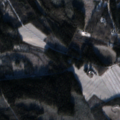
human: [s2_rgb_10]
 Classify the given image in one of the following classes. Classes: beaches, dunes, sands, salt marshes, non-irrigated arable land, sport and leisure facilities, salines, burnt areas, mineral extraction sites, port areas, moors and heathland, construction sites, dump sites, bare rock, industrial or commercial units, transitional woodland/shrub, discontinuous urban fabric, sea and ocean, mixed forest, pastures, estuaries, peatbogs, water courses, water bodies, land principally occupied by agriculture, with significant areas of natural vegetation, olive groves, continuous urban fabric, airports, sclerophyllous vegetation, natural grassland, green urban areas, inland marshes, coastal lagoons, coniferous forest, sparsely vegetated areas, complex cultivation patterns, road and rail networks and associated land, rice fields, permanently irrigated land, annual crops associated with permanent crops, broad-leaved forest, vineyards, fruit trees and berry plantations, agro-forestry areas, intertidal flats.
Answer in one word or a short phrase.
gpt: non-irrigated arable land, coniferous forest, mixed forest, transitional woodland/shrub